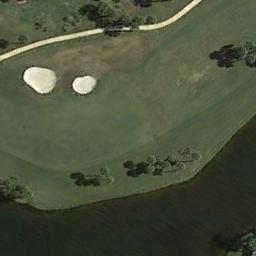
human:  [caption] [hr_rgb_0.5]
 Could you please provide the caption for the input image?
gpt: There is a road next to the golf course .

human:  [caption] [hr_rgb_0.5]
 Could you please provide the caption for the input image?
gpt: There are three bunkers and a winding road in this area .

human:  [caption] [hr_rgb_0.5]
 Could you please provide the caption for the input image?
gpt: The golf course has a lake, A fairway, A road, Some barrier trees and two sandpits .

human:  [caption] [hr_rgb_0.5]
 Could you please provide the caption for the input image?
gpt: There are several bunkers and lakes and a few paths and many trees on a large green lawn on the golf course .

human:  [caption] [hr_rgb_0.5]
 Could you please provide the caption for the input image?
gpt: There are two bunkers and a lake on the golf course .